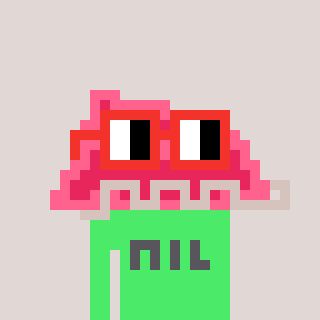
a pixel art character with square red glasses, a retainer-shaped head and a teal-colored body on a warm background